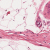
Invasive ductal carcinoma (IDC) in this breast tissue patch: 0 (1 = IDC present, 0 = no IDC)